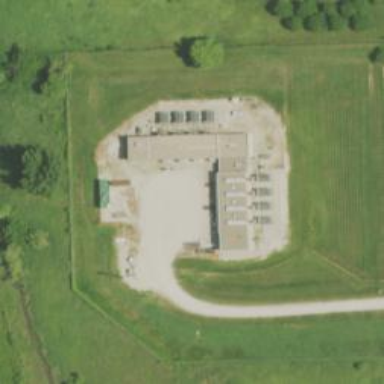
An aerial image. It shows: Generator is pictured.